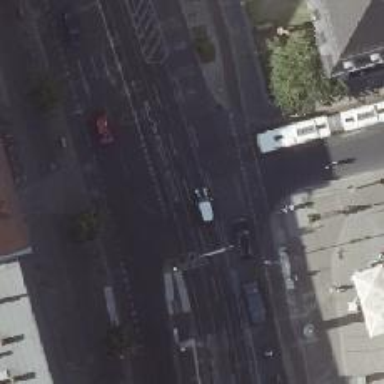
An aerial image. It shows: Tram level crossing on the railway.